Question: I'm actually working on my first Chrome Extension and i got a lot of error from the 'get()' function i'm using to retrieve some data and an annoying error about the security of the code.
Here's a <URL>:

Following there's the code involved:
## popup.html
'''
<!doctype html>
<html>
<head>
<title>NGI Little Helper - Subscribes</title>
<link rel="stylesheet" href="popup.css">
<!-- JavaScript and HTML must be in separate files for security. -->
<script type="text/javascript" src="common/jquery.js"></script>
<script type="text/javascript" src="popup.js"></script>
</head>
<body>
<h1>Topics</h1>
<div id="content">..:: Loading ::..</div>
</body>
</html>
'''
## popup.js
This script start making a '$.get()' to a remote web page. The content of the variable 'data' can be found <URL>
'''
$.get("http://gaming.ngi.it/subscription.php?do=viewsubscription", function(data) {
var TDs = $('td[id*="td_threadtitle_"]', data);
$(document).ready(function() {
$("#content").html("<br/>");
$.each( TDs, function() {
//Removes useless elements from the source
$('img[src="images/misc/tag.png"]', this).remove();
$('span', this).remove(); //$('span[class="smallfont"]', this).remove();
$('div[class="smallfont"]', this).remove();
$('img[src="images/buttons/firstnew.gif"]', this).attr('src', '/img/icons/comment.gif');
$('a[style="font-weight:bold"]', this).removeAttr("style");
//Modify the lenght of the strings
if ($("a[id^='thread_title_']", this).text().length > 35) {
$("a[id^='thread_title_']", this).text( $("a[id^='thread_title_']", this).text().substring(0, 30) + " [...]" );
}
//Modify the URL from relative to absolute and add the target="_newtab"
$("a[id^='thread_']", this).attr('href', "http://gaming.ngi.it/"+ $("a[id^='thread_']", this).attr('href'));
$("a[id^='thread_']", this).attr('target', "_newtab");
//Send the HTML modified to the popup window
$("#content").html($("#content").html() + $('div', this).wrap("<span></span>").parent().html() +"<br/>" );
});
});
});
'''
<URL> you can find the HTML after all the manipulation from jquery.
Honestly i cannot understand why these error show, especially the one related to the security. I've not used any inline code in my popup.html.
## Manifest.json
'''
{
"name": "NGI Little Helper",
"version": "0.8.5",
"manifest_version": 2,
"description": "Extension per gli Utenti del forum gaming.ngi.it",
"options_page": "fancy-settings/source/index.html",
"background": {
"page": "background.html"
},
"icons": {
"16": "img/logo16.png",
"48": "img/logo48.png",
"128": "img/logo128.png"
},
"content_scripts": [{
"matches": ["*://gaming.ngi.it/*"],
"js": ["common/jquery.js", "logo_changer/logo_change.js"],
"run_at": "document_start"
}],
"browser_action": {
"default_icon": "img/icon.png",
"default_popup": "popup.html",
"default_title": "Visualizza Subscriptions"
},
"permissions": [
"*://gaming.ngi.it/*"
]
}
'''
The following is a piece of HTML code that will be rendered into the popup window after all the manipulation. All the 'div' is similar to this, just the url changes:
'''
<div>
<a href="http://gaming.ngi.it/showthread.php?goto=newpost&amp;t=555954" id="thread_gotonew_555954" target="_newtab"><img class="inlineimg" src="/img/icons/comment.gif" alt="Go to first new post" border="0"></a>
<a href="http://gaming.ngi.it/showthread.php?goto=newpost&amp;t=555954" id="thread_title_555954" target="_newtab">[All Gamez] [Frozen Synapse] S [...]</a>
</div>
'''
If needed i can provide the full source code.
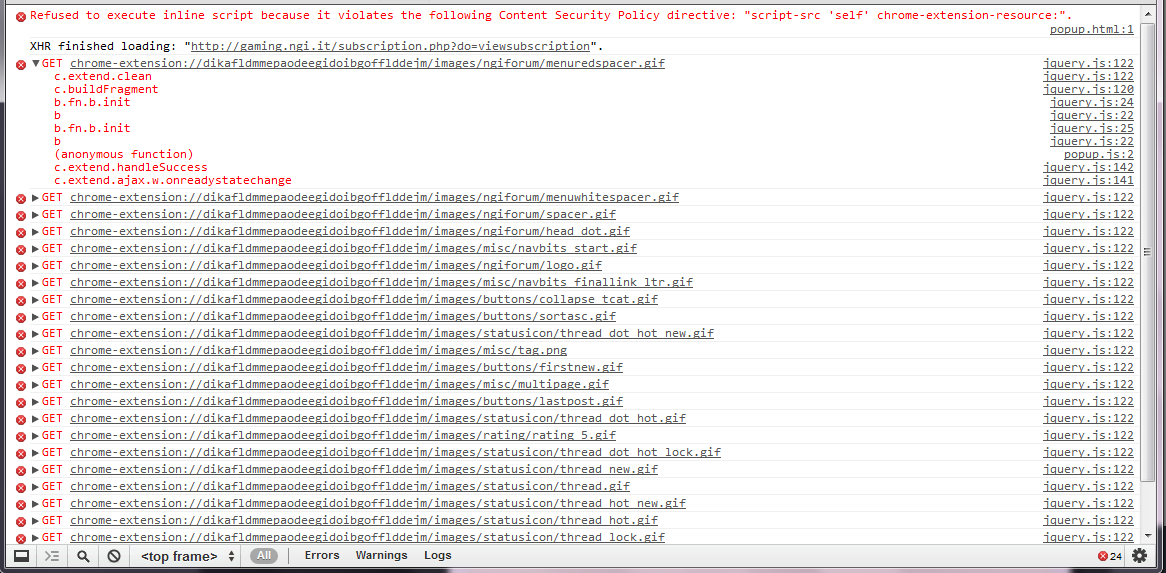
Answer: Let's start with the easiest problem:
## Refused to execute inline script because ...
'$('div', this)' selects all '<div>' elements within a '<td>'. In the <URL> you provided, the following event handler can be found:
By the default <URL>, this is forbidden. To get rid off the error, just remove the attribute before inserting it in the document:
'''
element.removeAttribute('onclick'); // in jQuery: $element.removeAttr('onclick');
'''
# Why are these images loaded? I didn't put them in the document
Before jQuery/JavaScript can manipulate DOM, it must be parsed first. In your code, this work is implicitly done at the 'var TDs = $(.., data)'. line. This parsing is approximately equal to:
'''
var dummy = document.createElement('div'); // Container
dummy.innerHTML = data;
'''
Ever heard about preloading images? That is a useful feature to cache images, so that they're ready when needed. This can be done using '(new Image).src='...';'. The created '' element doesn't have to be inserted in the document.
In your case, this is undesired behaviour, because these images are looked up in your extension. This is caused by the fact that your web page makes use of , rather than absolute ones. When using relative URLs, the expected location of the resources depends on the location of the current document.
## How to fix it
. Since you're writing a Chrome extension, you do not need to worry about cross-browser compatibility. jQuery uses the 'innerHTML' trick to parse HTML, which failed, as I've previously shown.
JavaScript has the <URL> object, which can be used as follows since Chrome 30:
'''
var doc = (new DOMParser).parseFromString(data, 'text/html');
'''
You can skip the manual conversion from string to document using the 'responseType' property, as shown below.
### Arriving at the solution
As you already know, cross-site requests are possible in Chrome extensions, provided that the URL is correctly added to the 'permissions' section in the manifest file. We're going to use a feature introduced in XMLHttpRequest level 2, namely the <URL>.
'''
// Fetching data
var xhr = new XMLHttpRequest();
xhr.open('GET', 'http://gaming.ngi.it/subscription.php?do=viewsubscription');
xhr.onload = function() {
var doc = xhr.response;
// Now, you can use jQuery, since the string has been parsed.
...
};
xhr.responseType = 'document'; // Chrome 18+
xhr.send();
'''
You can easily rewrite your code to use native DOM and JavaScript instead of jQuery. Most use jQuery for the selector engine, but most often, it can also be implemented using <URL>. After getting the document using 'var doc = xhr.response;', do the following:
'''
var TDs = doc.querySelectorAll('td[id*="td_threadtitle_"]');
var html = '';
[].forEach.call(TDs, function(td) {
// etc, etc. Do your job
});
'''
Do you see 'var html = '';'? That's good practice, regardless of whether you're using jQuery or not. Never do 'element.innerHTML += ...;' or even worse '$element.html($element.html() + ...);' in a loop. The browser will have a hard time with rendering it over and over again, and you -as a user- notice performance degradation.